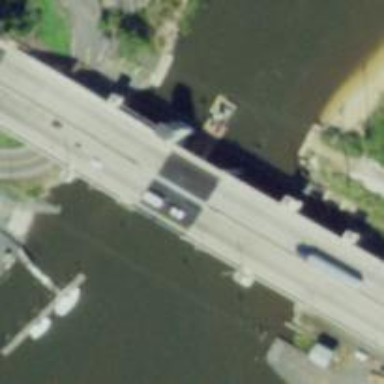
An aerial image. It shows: Bascule movable bridge on trunk highway.